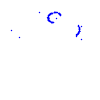
Particle: proton